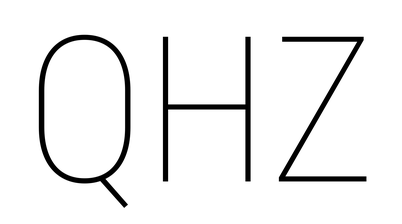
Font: Roboto_Condensed_Thin